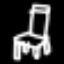
Label: chair